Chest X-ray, AP view. Patient: 62 years old, sex M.
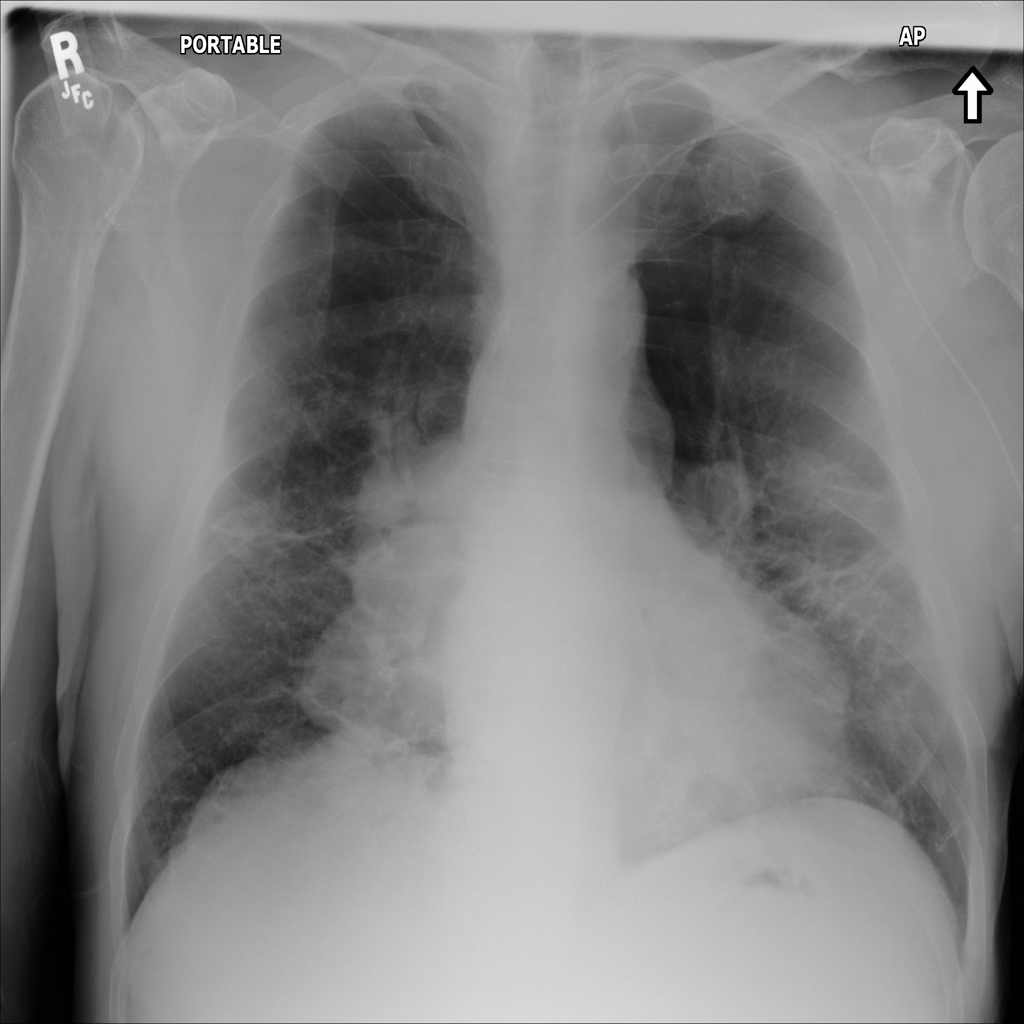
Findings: Infiltration, Mass